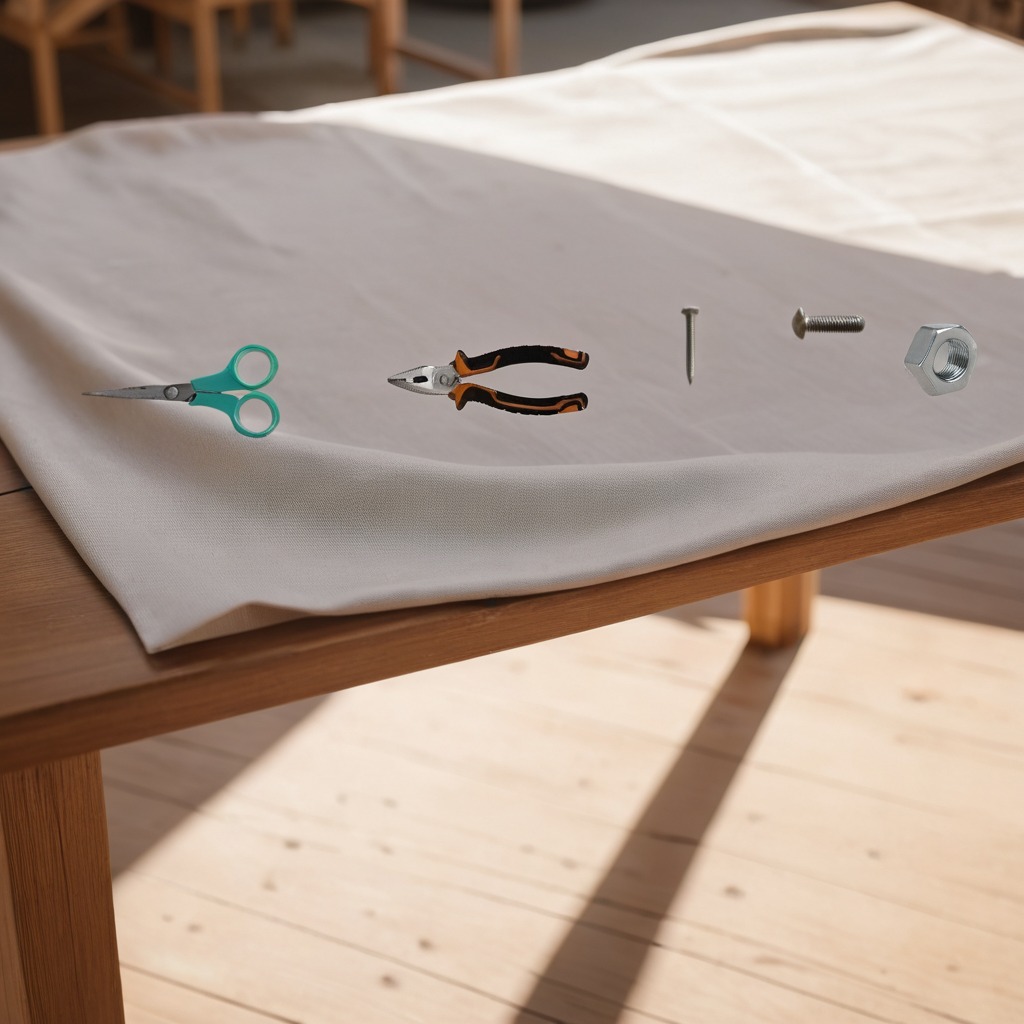
A metal machine screw, an iron nail, a pair of pliers, a metal nut, and a pair of scissors are lying on the wooden table.